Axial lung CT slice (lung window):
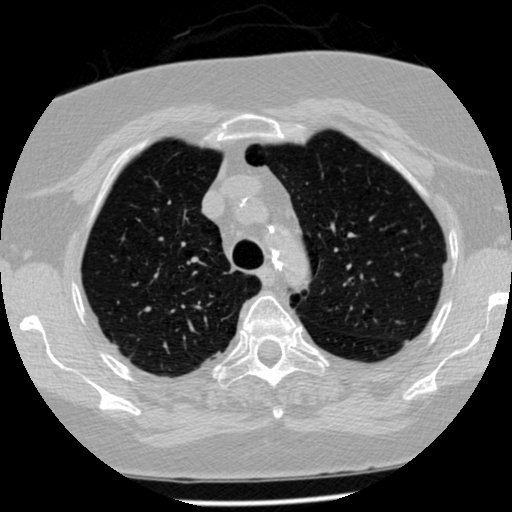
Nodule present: no